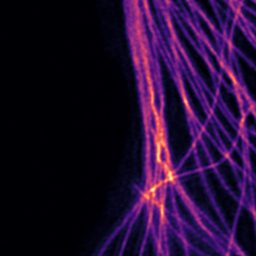
Label: Super-resolution Microtubules image